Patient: sex F, age 29
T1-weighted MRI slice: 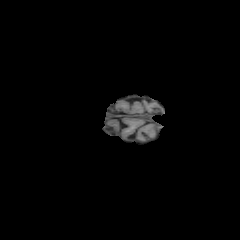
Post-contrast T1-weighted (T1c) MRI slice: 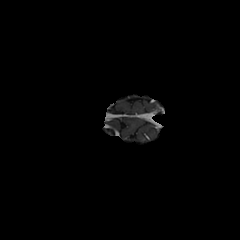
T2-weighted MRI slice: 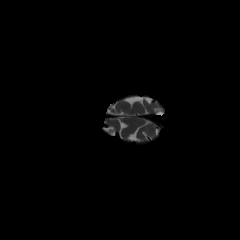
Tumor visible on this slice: no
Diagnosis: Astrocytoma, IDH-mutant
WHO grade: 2